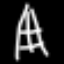
Label: The Eiffel Tower